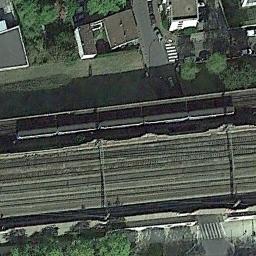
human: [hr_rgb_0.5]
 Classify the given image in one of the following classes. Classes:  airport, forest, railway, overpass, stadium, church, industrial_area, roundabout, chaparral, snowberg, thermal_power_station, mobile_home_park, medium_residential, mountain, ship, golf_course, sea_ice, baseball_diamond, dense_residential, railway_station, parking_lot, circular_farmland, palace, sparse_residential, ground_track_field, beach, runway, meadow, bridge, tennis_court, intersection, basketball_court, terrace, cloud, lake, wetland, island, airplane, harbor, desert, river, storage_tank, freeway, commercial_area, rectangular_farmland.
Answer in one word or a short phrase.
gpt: railway